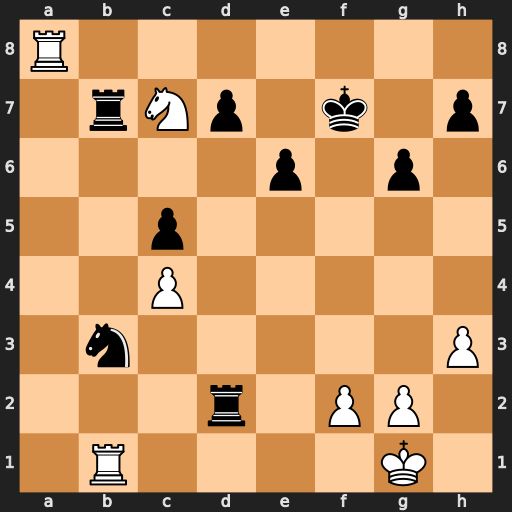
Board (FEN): R7/1rNp1k1p/4p1p1/2p5/2P5/1n5P/3r1PP1/1R4K1
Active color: w
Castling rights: -
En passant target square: -
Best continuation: Nb5 Ke7 Rxb3